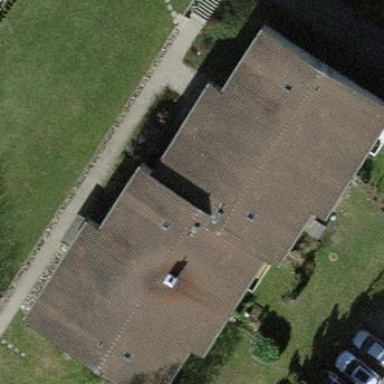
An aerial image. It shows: Gabled building.